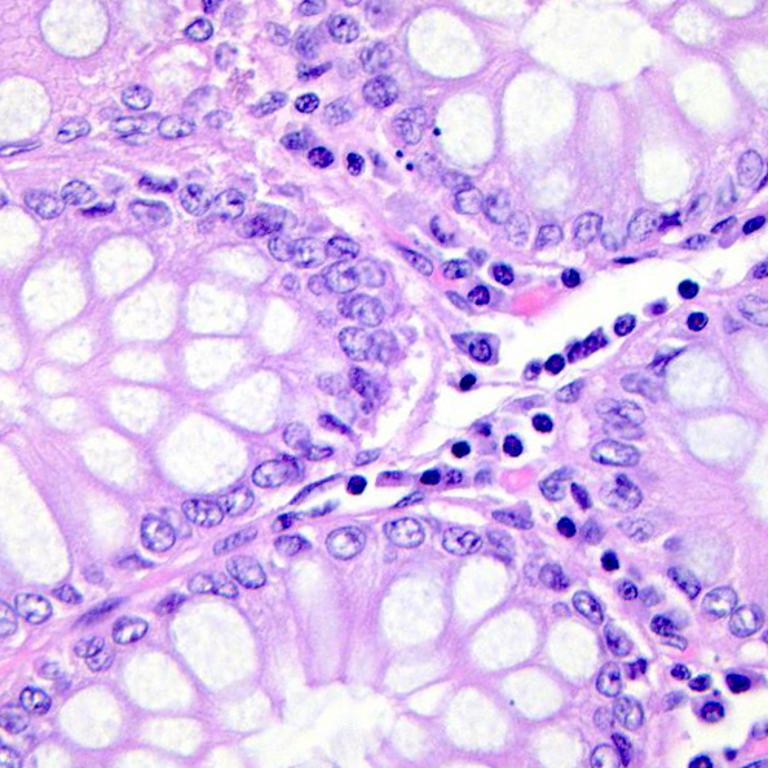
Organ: colon
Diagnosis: benign